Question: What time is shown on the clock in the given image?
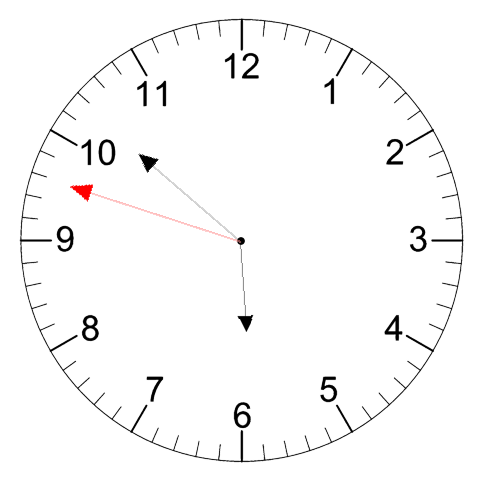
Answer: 05:51:48